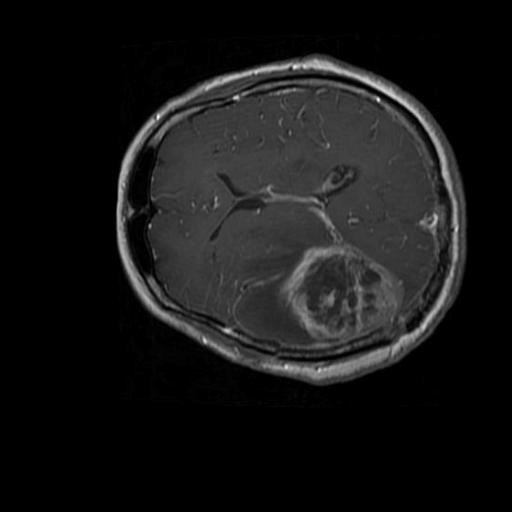
Label: brain_glioma